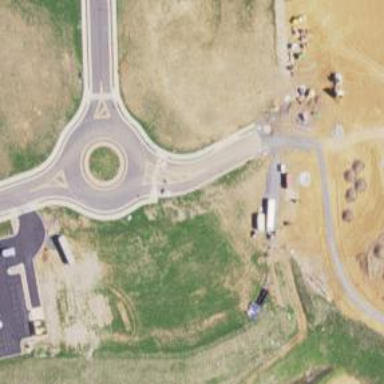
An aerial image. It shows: Marked road crossing.